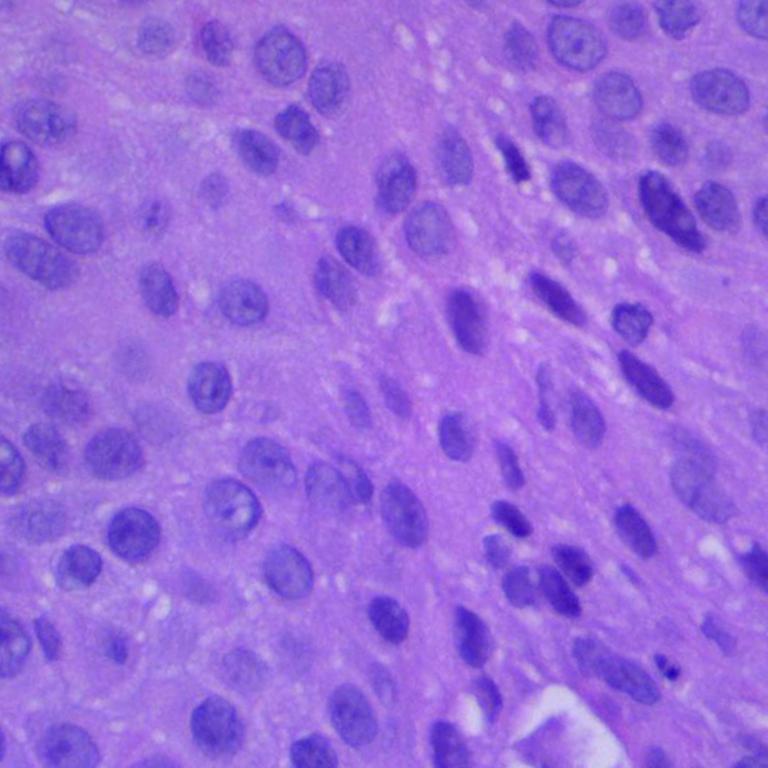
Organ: lung
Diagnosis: squamous carcinomas